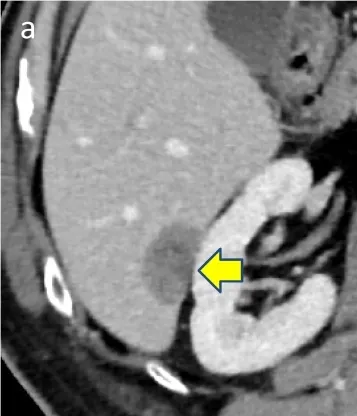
A) CT scan showed metastasis in S6 of the liver.
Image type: radiology (ct)